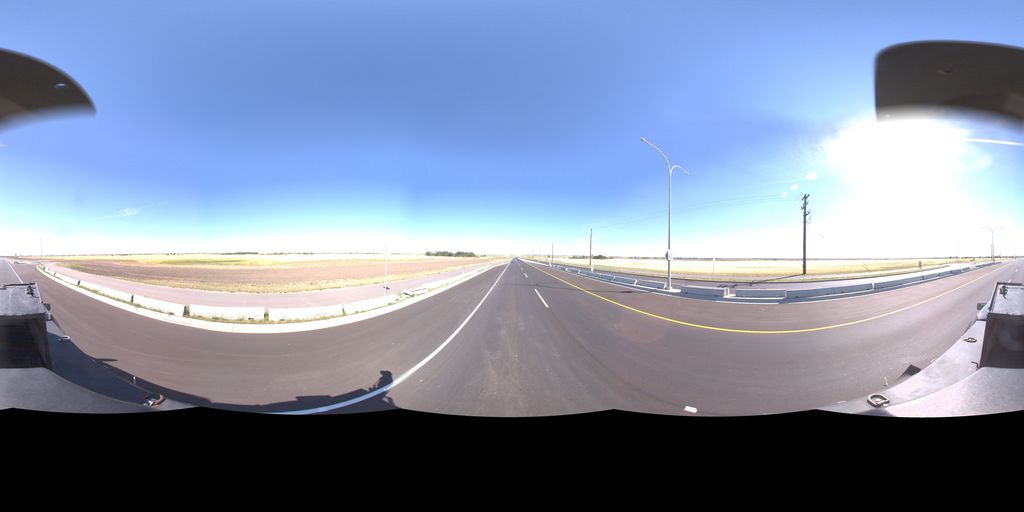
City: saskatoon